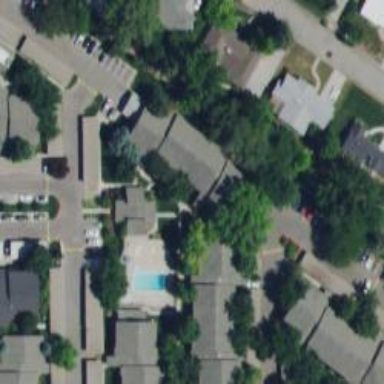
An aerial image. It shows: Residential area with apartments.